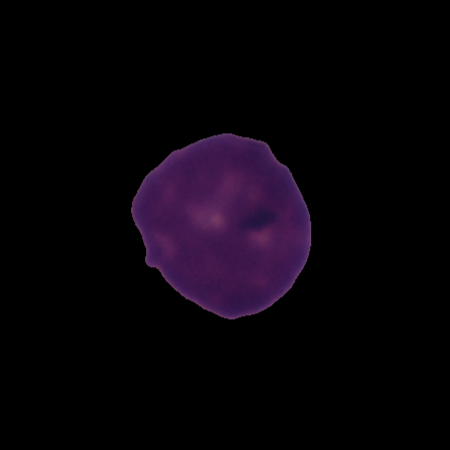
Label: healthy